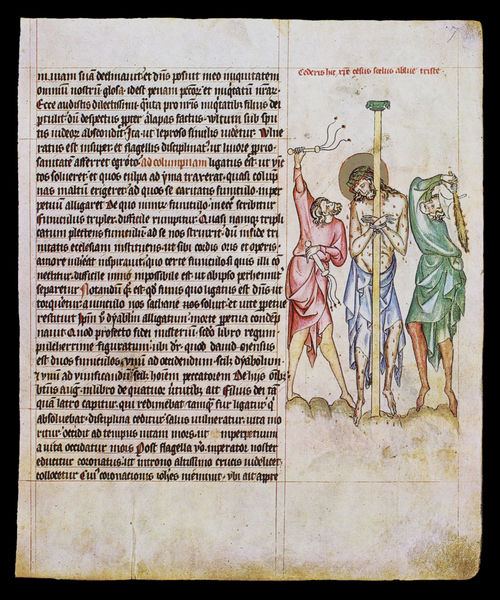
Titel: Passional der Kunigunde von Böhmen
Institution: Prag, Nationalbibliothek
Schlagwörter: blau, lendenschurz, weiß, wunde, grün, männer, schwarz, szene, zeichnung, rot, bibel, bild, gewänder, blatt, bewegt, farbig, füße, schrift, graphik, pfosten, blut, buch, pfahl, druck, seite, text, peitsche, heiligenschein, christus, jesus, wunden, leid, leiden, gebunden, märtyrer, heilig, schlagen, handschrift, christi, latein, lateinisch, martyrium, buchmalerei, folter, marter, geißelung, evangelien, schergen, geiselung, geißel, geisel, illumination, geiseln, pein, peiniger, andachtsblatt, mahle, buchmaleri, illuminatin, christuss